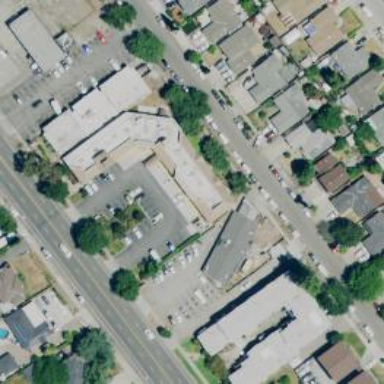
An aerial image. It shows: Clinic.